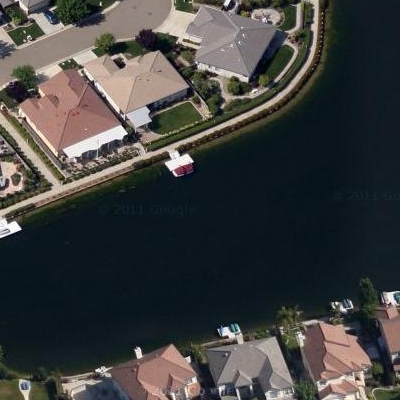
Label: dRiverLake